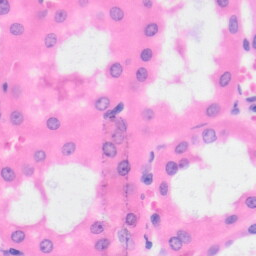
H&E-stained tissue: Kidney